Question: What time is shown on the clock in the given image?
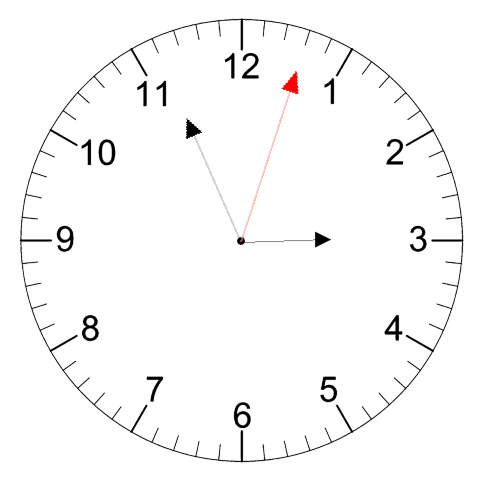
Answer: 02:56:03